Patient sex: M
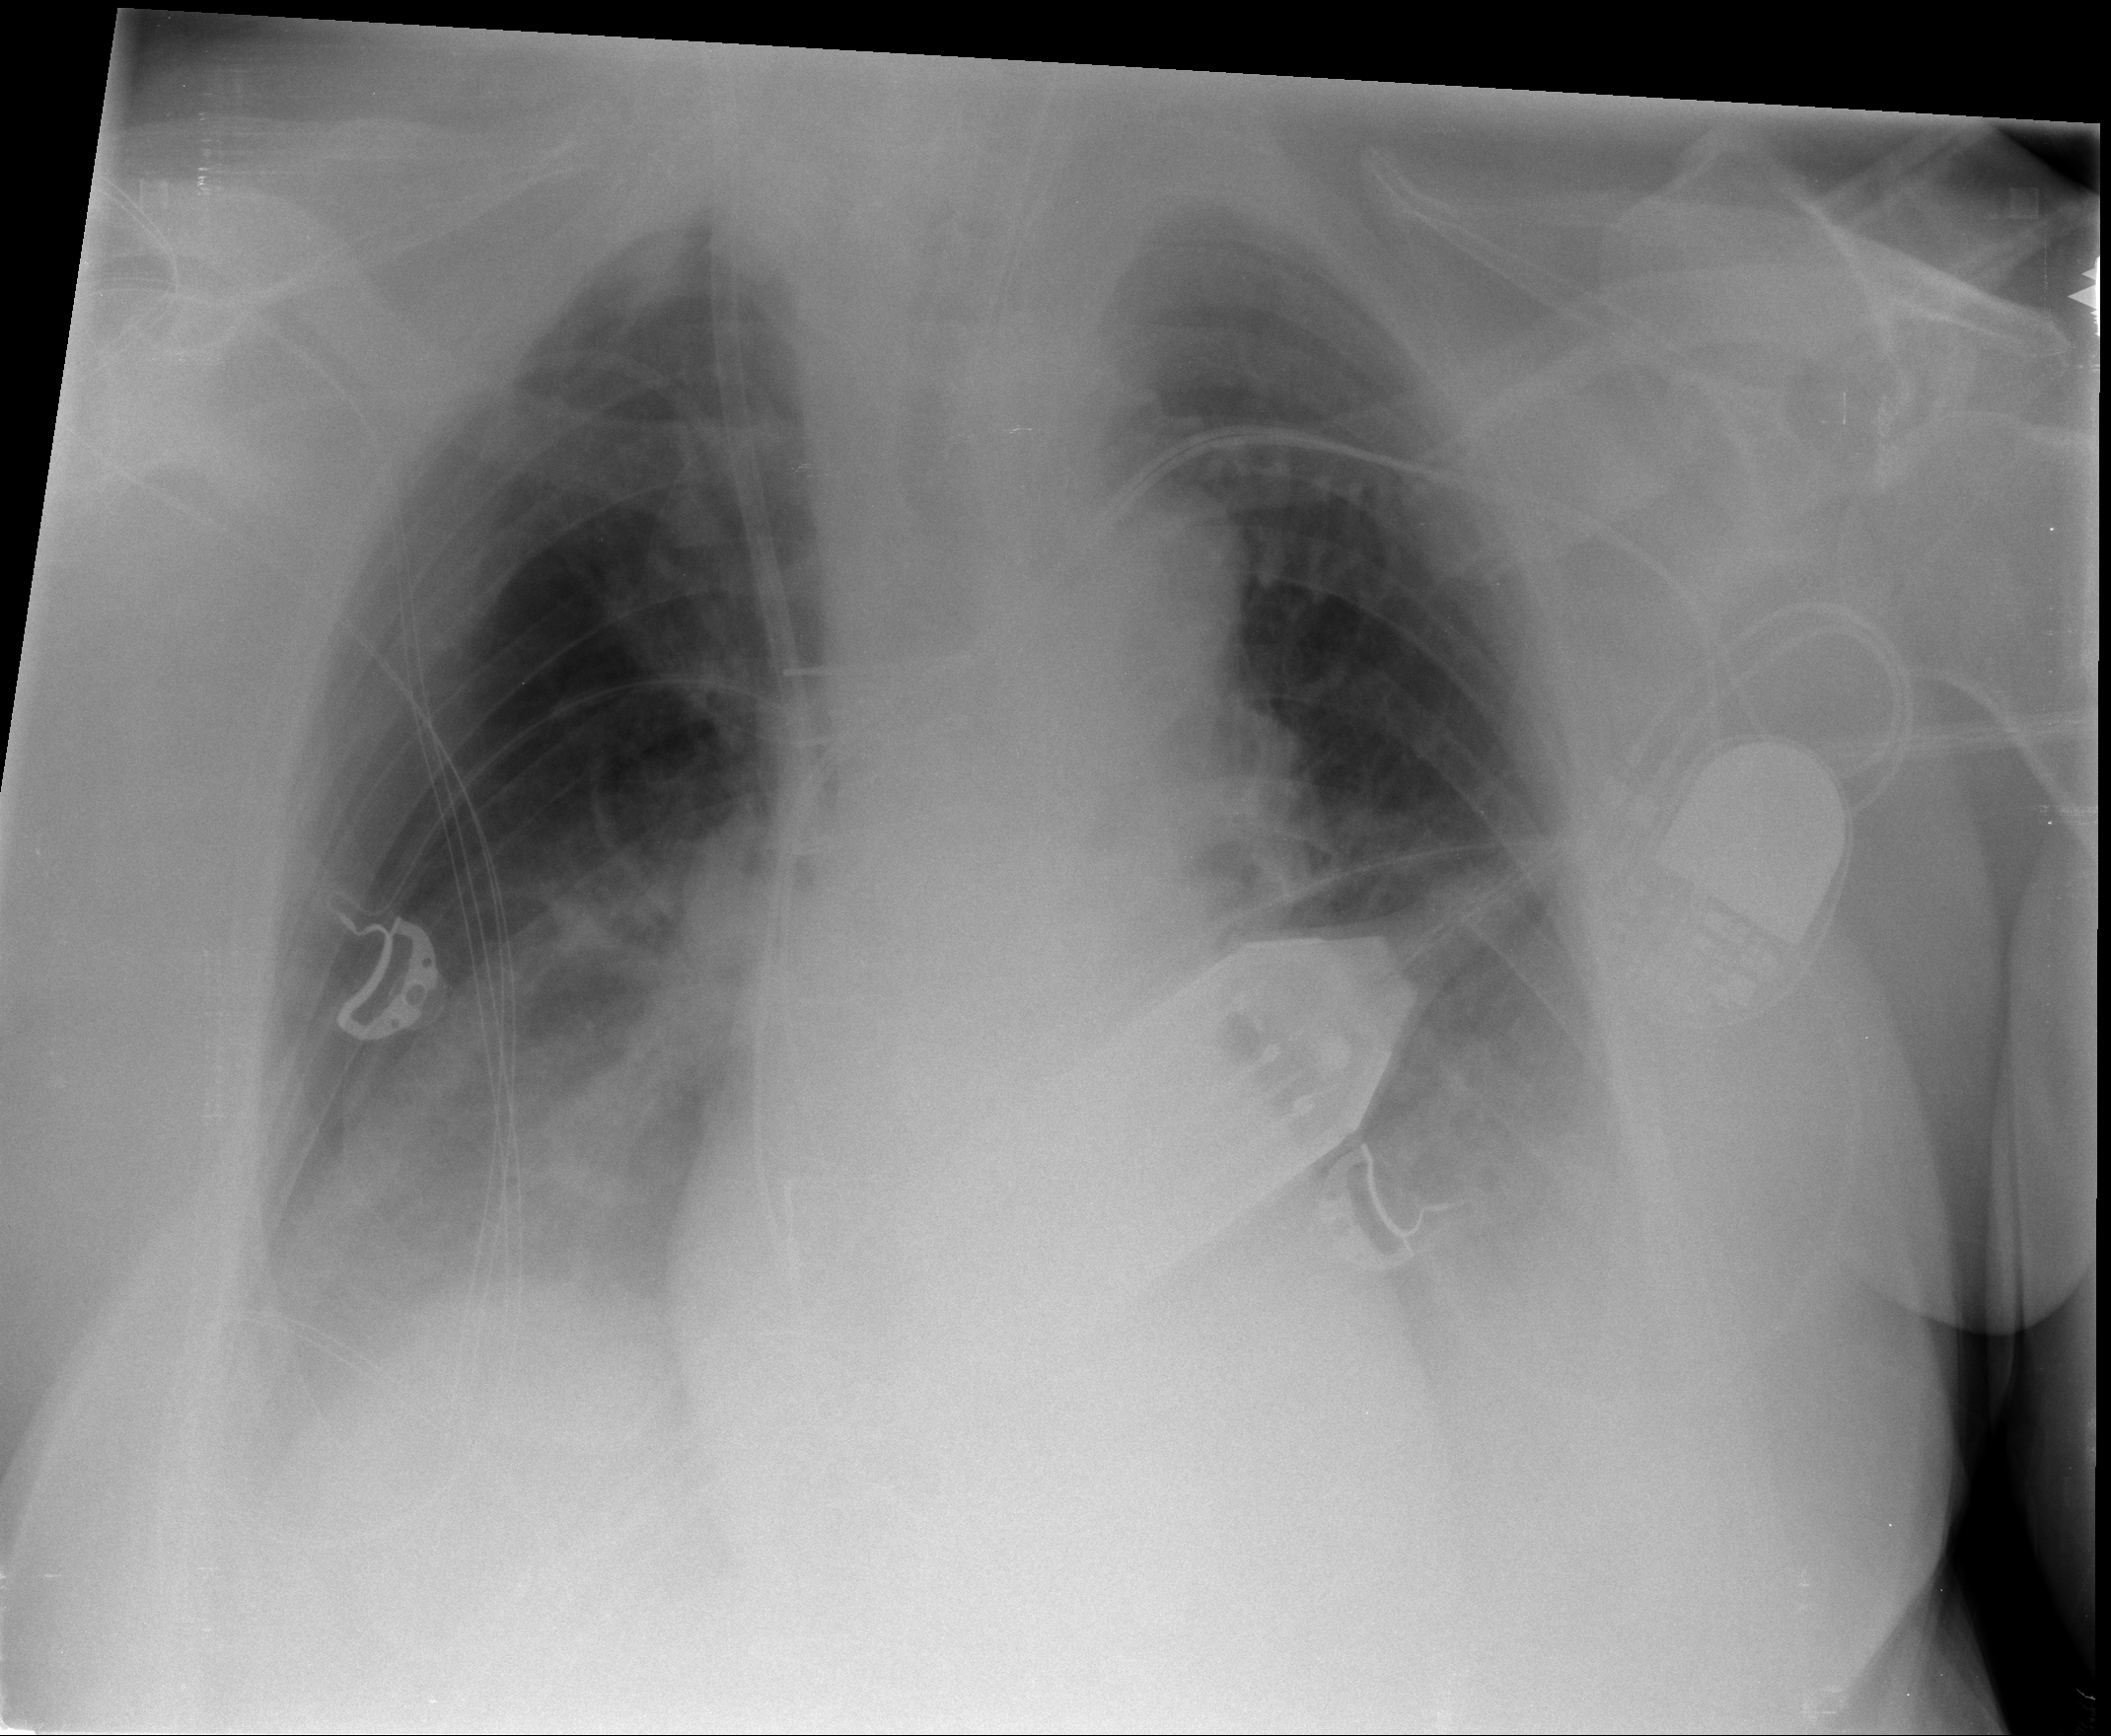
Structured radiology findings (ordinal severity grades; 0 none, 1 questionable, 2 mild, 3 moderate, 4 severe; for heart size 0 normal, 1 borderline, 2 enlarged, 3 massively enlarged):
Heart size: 2
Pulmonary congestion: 0
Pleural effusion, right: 2
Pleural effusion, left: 2
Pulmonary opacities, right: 0
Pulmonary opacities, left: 0
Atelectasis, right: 0
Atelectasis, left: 0